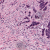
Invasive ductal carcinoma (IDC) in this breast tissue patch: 1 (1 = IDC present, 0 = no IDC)